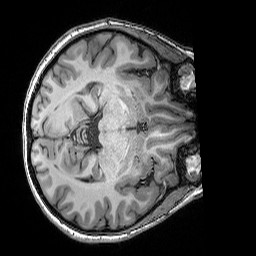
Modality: T1w
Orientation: axial
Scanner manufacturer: siemens
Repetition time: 2.25 s
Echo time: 0.00418 s